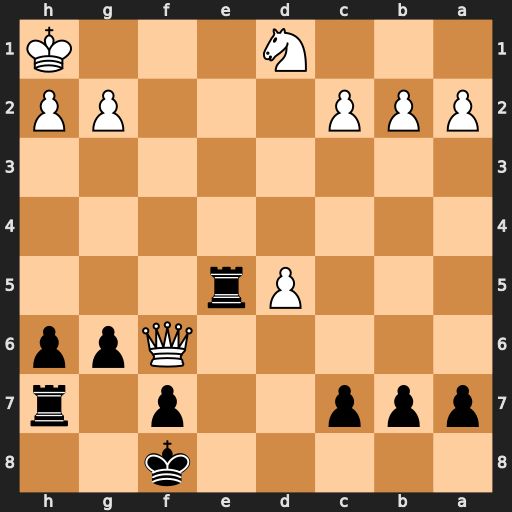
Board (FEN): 5k2/ppp2p1r/5Qpp/3Pr3/8/8/PPP3PP/3N3K
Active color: b
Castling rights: -
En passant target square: -
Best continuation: Re1+ Qf1 Rxf1#